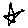
Label: star